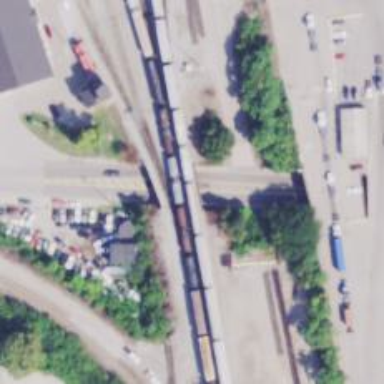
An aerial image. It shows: Railway bridge leading to railway yard.